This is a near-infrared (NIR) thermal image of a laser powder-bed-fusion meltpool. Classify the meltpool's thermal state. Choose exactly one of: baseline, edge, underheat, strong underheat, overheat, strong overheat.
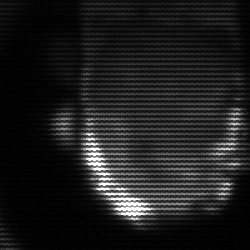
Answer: baseline